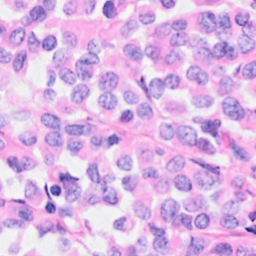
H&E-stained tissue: Breast